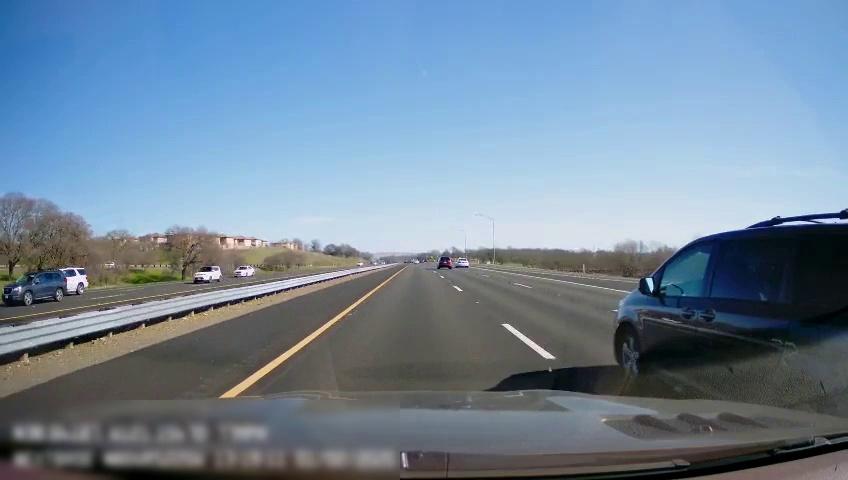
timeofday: Day
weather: Sunny
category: Drivable Space
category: Drivable Space
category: Vehicles | SUV
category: Vehicles | SUV
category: Vehicles | SUV
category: Vehicles | Car
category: Vehicles | SUV
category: Vehicles | Car
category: Vehicles | Car
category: Lanes | Opposite Lane
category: Lanes | Opposite Lane
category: Lanes | Current Lane
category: Lanes | Current Lane
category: Lanes | Alternate Lane
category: Lanes | Alternate Lane
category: Lanes | Alternate Lane